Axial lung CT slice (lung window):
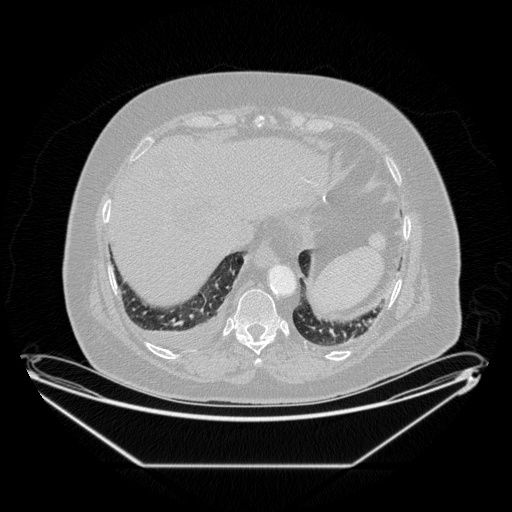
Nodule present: no